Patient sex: M
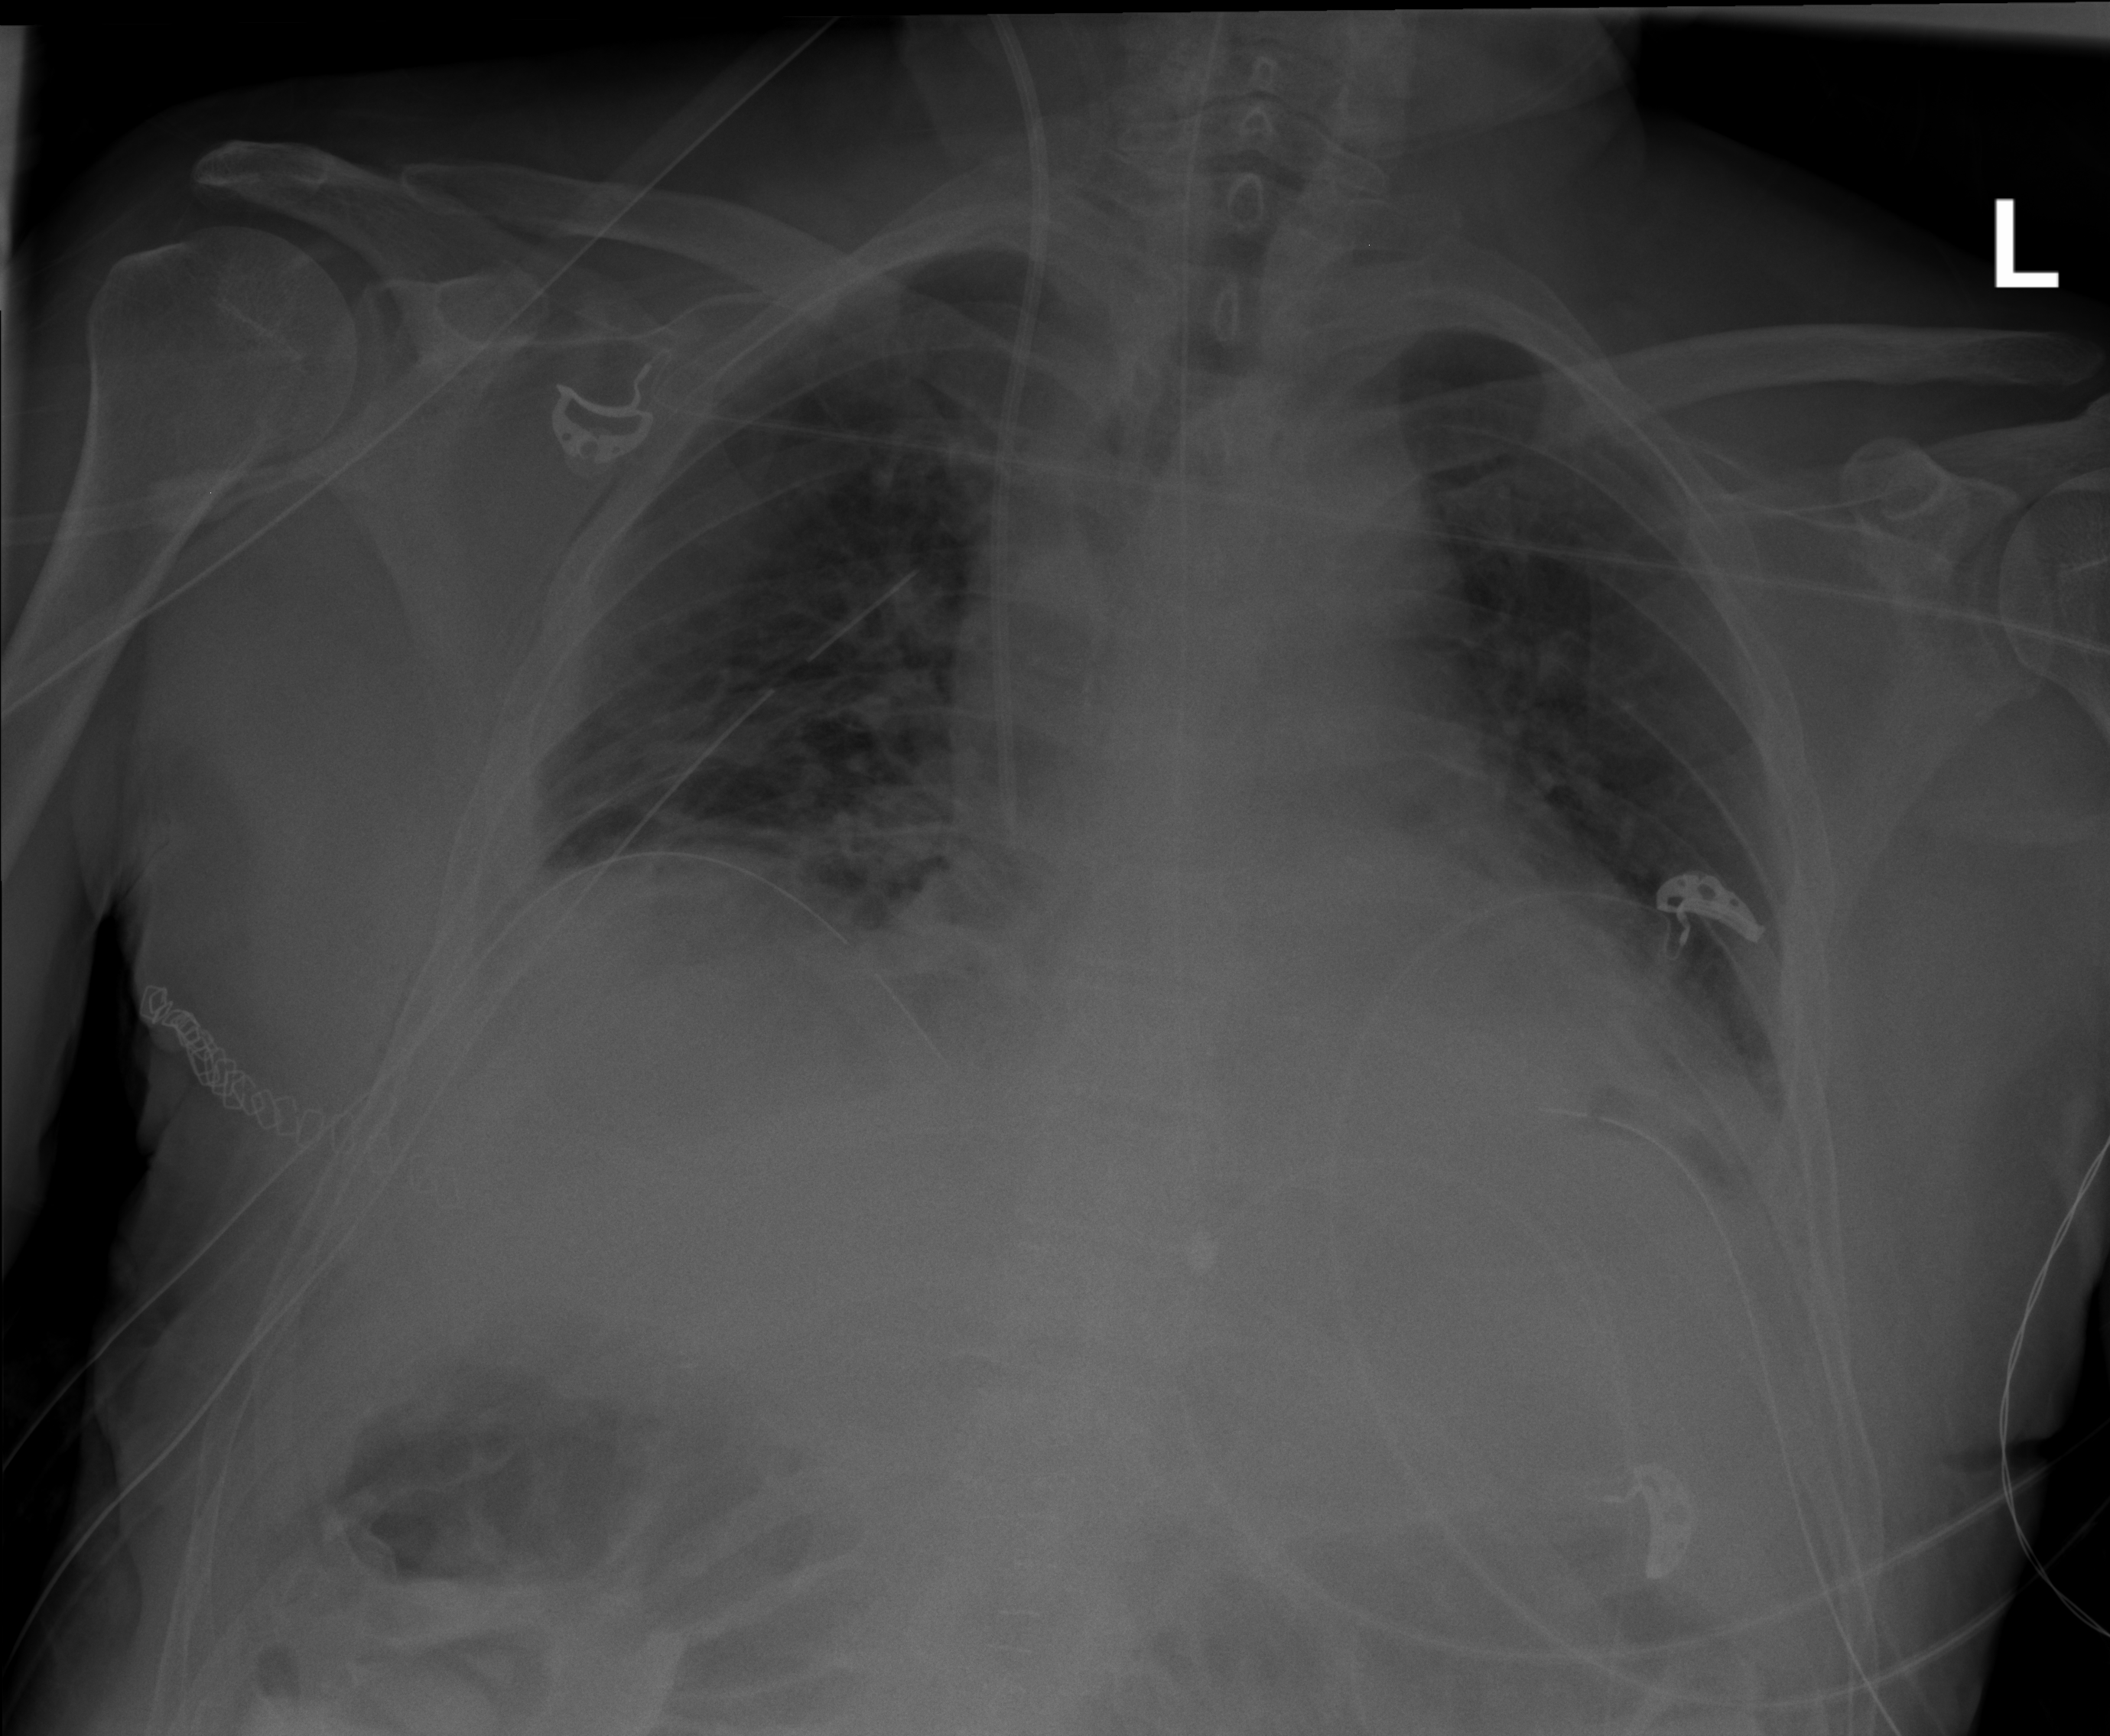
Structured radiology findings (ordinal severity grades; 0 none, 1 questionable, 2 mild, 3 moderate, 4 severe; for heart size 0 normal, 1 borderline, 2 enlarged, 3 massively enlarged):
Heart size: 2
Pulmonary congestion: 2
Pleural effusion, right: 2
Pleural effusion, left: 2
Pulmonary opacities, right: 2
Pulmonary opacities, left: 2
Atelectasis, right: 2
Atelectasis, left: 2